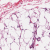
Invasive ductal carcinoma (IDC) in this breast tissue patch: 0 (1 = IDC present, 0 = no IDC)